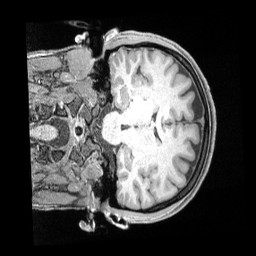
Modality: T1w
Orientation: coronal
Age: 32
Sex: female
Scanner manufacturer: siemens
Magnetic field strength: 3 T
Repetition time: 2 s
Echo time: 0.00211 s